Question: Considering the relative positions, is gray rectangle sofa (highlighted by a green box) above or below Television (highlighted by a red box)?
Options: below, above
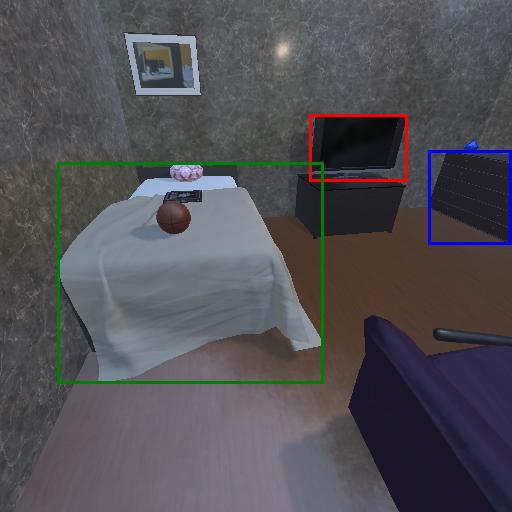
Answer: below